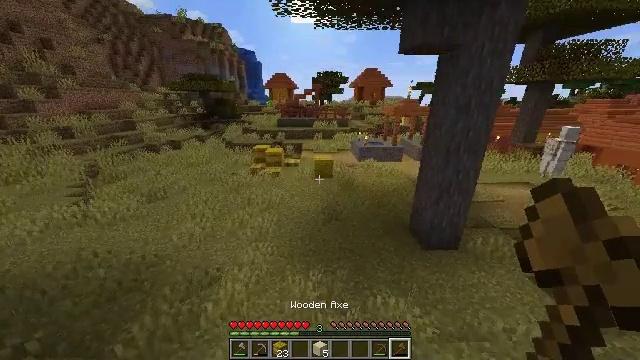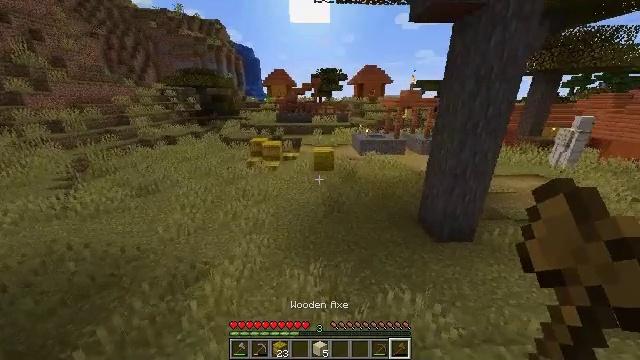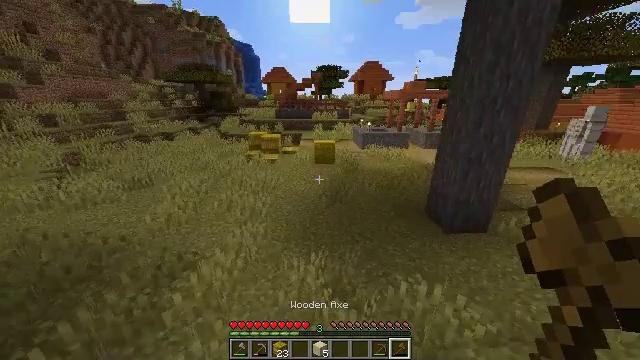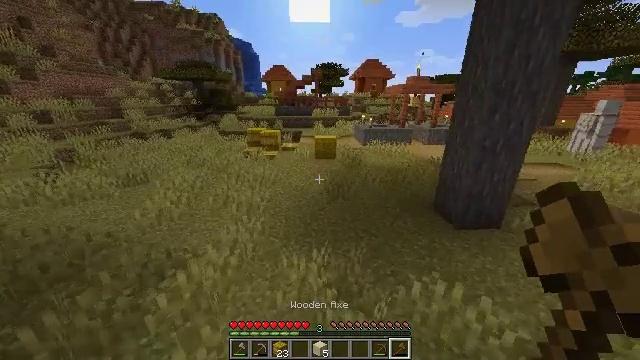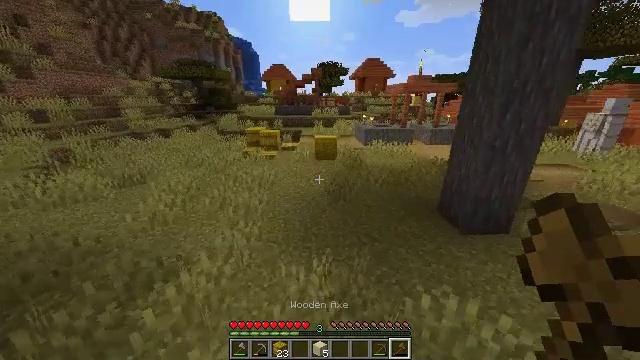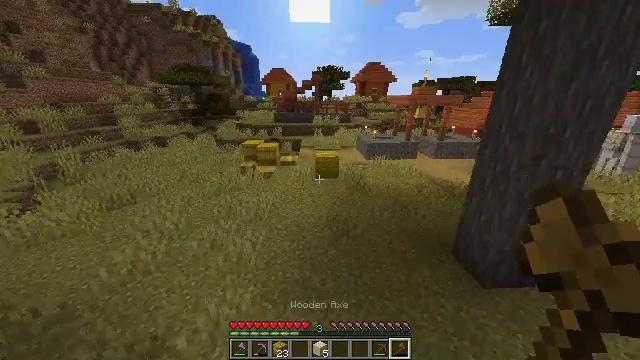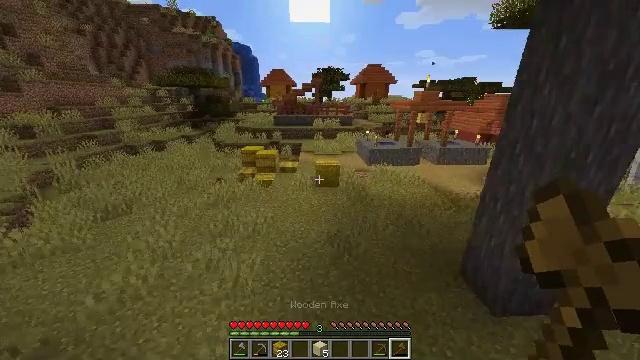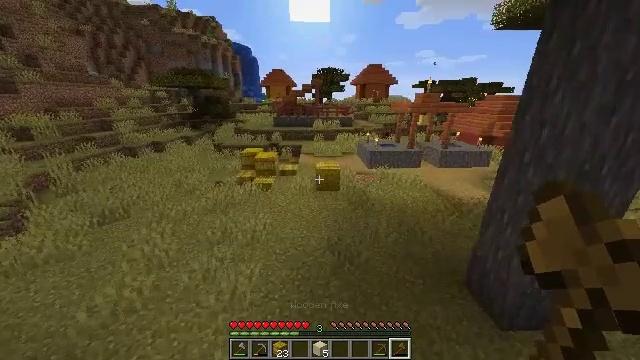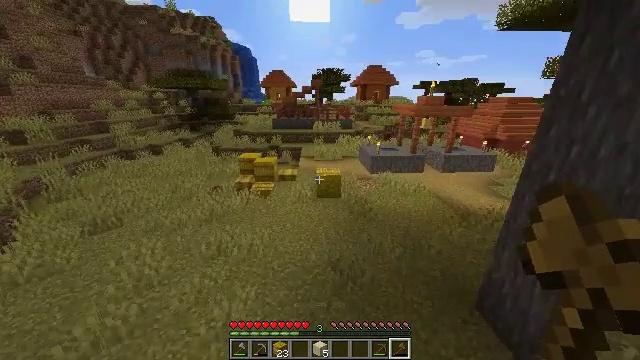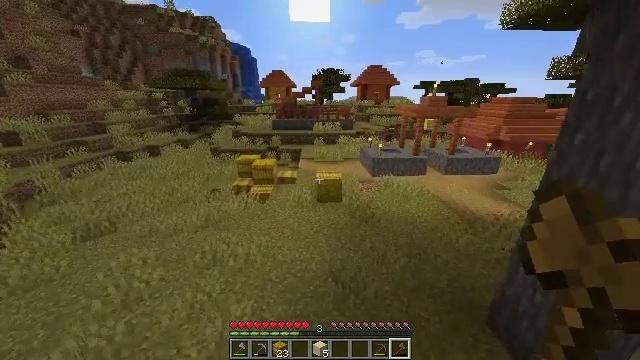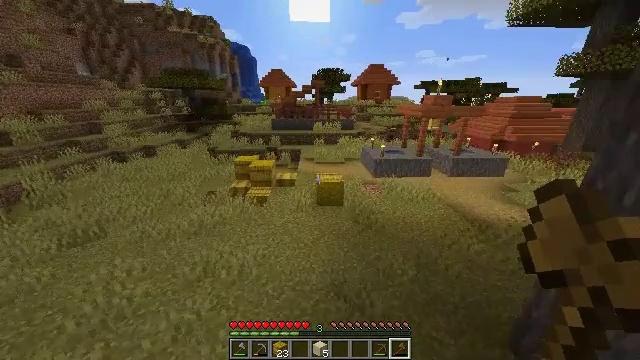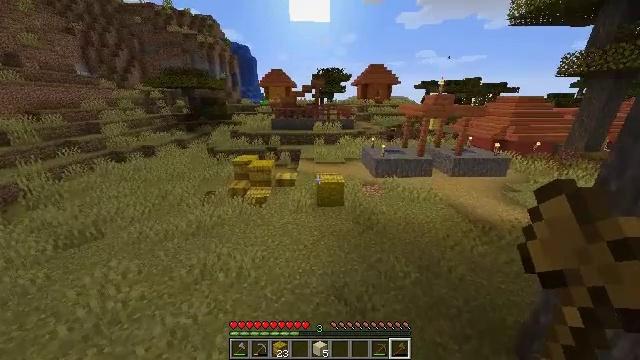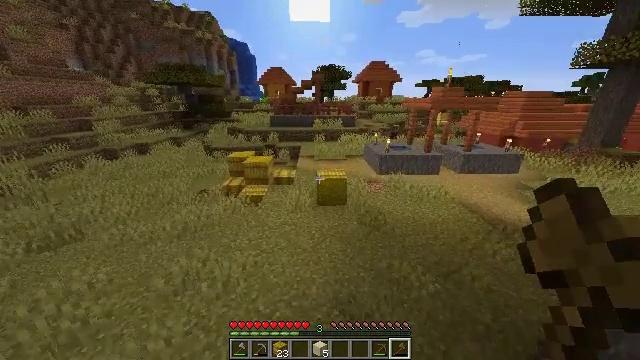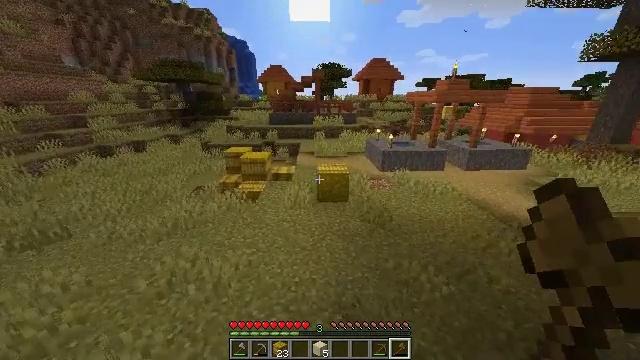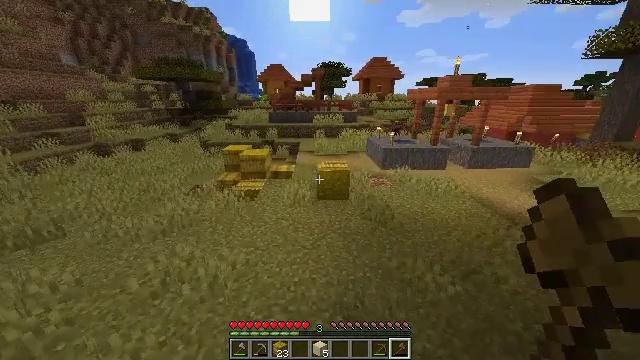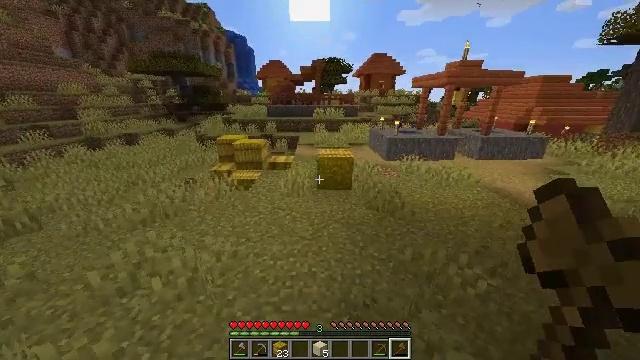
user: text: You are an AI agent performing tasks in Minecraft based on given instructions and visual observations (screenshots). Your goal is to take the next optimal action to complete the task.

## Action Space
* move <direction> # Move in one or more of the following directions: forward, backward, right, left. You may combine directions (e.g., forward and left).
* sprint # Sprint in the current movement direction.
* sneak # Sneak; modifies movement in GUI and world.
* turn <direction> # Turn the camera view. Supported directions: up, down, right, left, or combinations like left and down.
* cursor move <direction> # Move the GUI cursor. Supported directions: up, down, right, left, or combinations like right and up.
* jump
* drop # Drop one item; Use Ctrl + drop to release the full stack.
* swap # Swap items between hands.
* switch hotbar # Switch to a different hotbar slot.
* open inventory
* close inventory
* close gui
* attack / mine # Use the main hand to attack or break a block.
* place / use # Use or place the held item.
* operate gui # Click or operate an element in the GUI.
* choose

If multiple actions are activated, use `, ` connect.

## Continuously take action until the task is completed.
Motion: motion action
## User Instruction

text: Mine a hay block from the field.
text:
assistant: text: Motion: move forward
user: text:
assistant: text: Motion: move forward
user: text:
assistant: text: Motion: move forward
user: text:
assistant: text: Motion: move forward, jump
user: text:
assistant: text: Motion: move forward, jump
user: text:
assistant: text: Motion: move forward, jump
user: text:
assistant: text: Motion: move forward, jump
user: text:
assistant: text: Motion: move forward
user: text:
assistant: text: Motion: move forward
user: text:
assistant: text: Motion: move forward
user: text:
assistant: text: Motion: move forward
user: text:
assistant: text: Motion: move forward
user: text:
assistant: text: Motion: move forward
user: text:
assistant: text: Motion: move forward
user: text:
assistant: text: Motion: move forward
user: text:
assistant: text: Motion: move forward
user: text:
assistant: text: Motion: move forward
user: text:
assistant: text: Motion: move forward, turn right
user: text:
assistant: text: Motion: move forward, turn right
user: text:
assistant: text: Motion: move forward
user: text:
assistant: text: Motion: move forward
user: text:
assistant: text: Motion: move forward
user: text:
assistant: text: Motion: move forward
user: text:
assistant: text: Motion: move forward
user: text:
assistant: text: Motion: move forward
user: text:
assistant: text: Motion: move forward, attack / mine
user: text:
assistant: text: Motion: attack / mine
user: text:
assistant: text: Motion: attack / mine
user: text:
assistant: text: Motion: attack / mine
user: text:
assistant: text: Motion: attack / mine